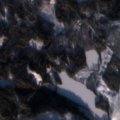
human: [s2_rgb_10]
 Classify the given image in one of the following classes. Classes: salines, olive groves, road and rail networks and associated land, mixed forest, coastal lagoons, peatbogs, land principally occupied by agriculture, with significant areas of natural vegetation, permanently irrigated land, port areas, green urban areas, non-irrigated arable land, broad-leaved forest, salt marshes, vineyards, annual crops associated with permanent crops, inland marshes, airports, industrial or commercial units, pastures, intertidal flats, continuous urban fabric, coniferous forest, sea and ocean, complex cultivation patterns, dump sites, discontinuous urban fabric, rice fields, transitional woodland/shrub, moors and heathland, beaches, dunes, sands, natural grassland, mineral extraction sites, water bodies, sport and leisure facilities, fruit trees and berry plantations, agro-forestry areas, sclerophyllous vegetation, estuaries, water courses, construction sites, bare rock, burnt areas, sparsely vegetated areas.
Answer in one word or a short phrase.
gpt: coniferous forest, mixed forest, transitional woodland/shrub